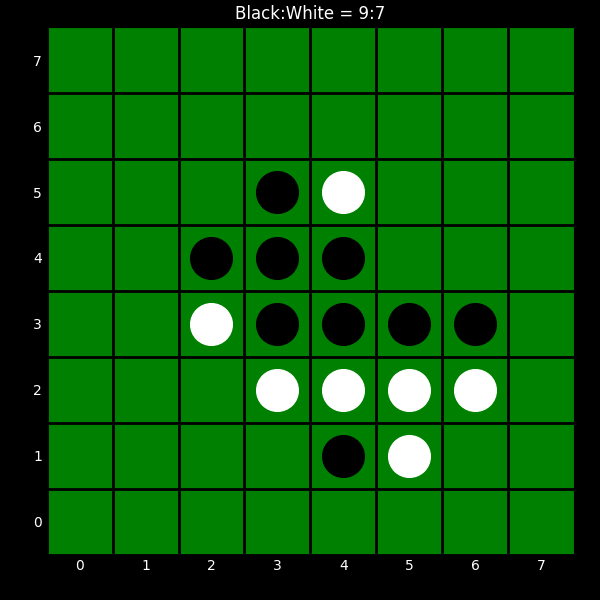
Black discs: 9
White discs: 7